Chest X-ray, AP view. Patient: 19 years old, sex M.
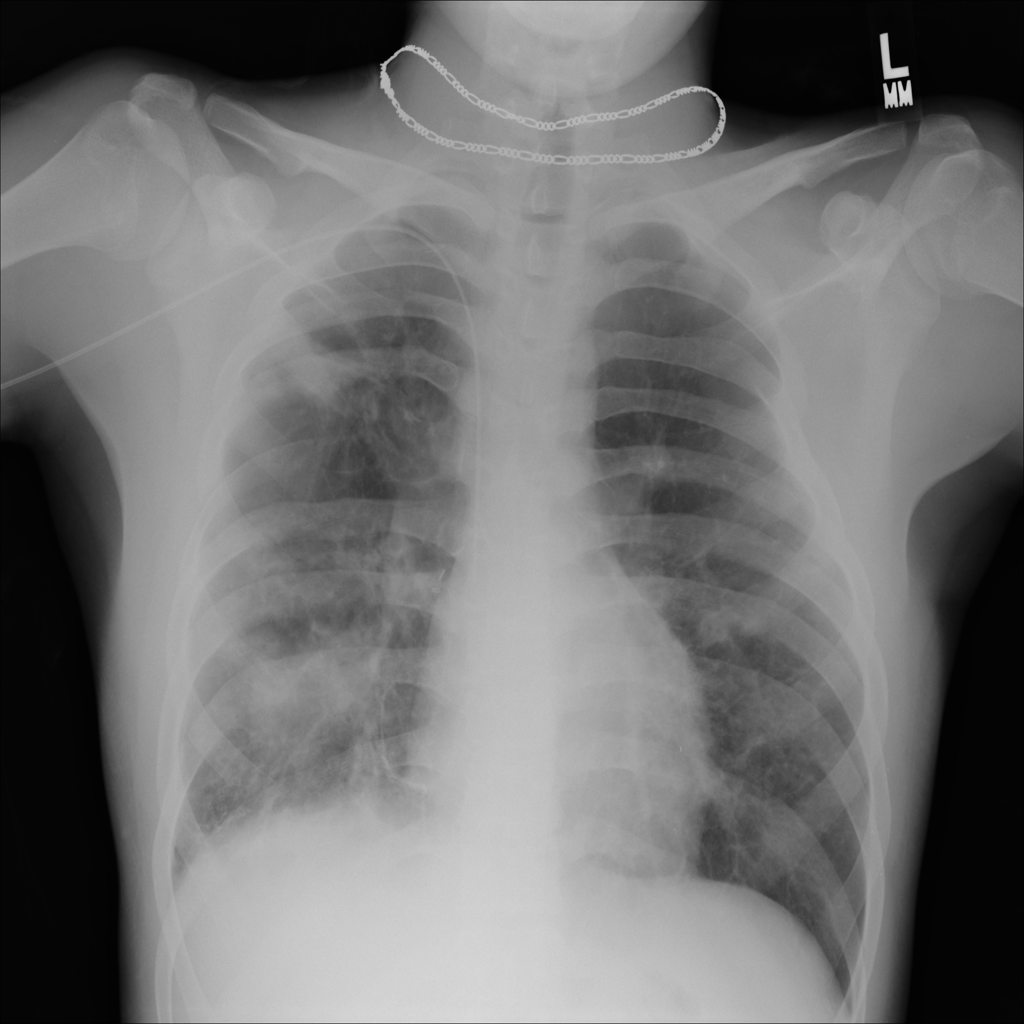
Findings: Consolidation, Infiltration